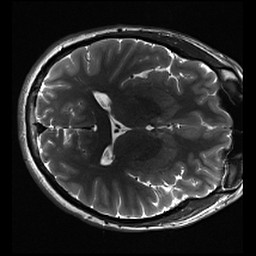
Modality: inplaneT2
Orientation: axial